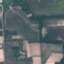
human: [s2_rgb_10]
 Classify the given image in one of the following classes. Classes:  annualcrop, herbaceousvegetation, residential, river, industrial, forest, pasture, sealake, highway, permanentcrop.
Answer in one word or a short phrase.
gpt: PermanentCrop